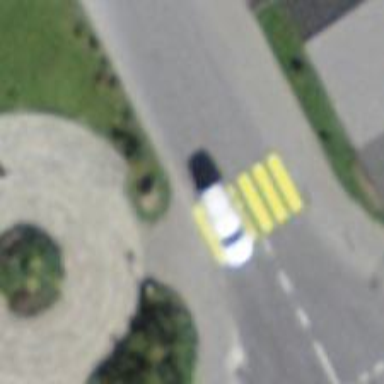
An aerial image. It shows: Zebra crossing on the road.